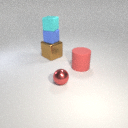
small blue rubber cube below small cyan rubber cube